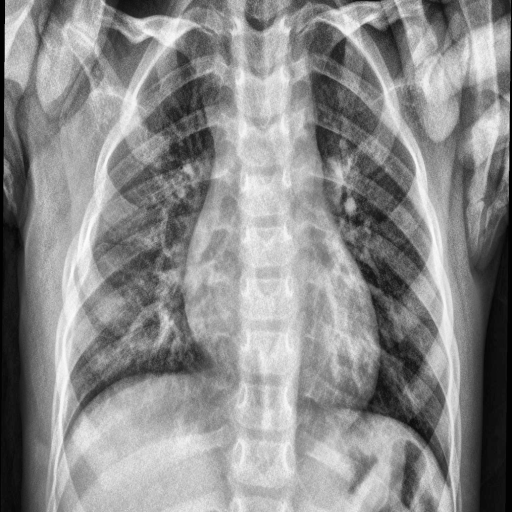
Finding: PNEUMONIA